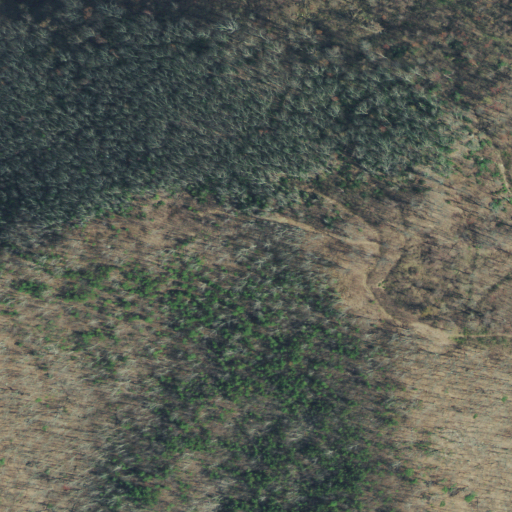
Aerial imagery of mountain in Tennessee named Rich Mountain containing deciduous forest, mixed forest, evergreen forest, and shrub